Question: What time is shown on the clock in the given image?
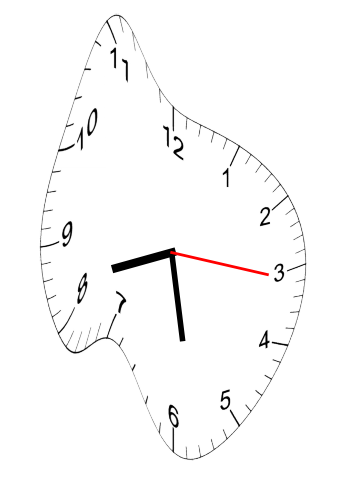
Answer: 08:28:16